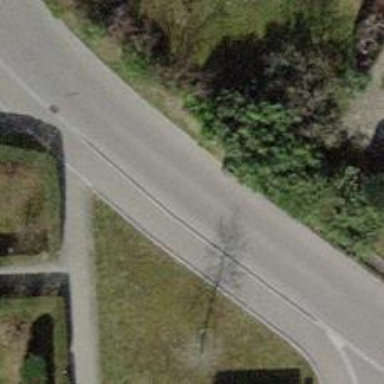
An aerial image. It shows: Residential road with asphalt surface and no sidewalks.